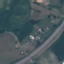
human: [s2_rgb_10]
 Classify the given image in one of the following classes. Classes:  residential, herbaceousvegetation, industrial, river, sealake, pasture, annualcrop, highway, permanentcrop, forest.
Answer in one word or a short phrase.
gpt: Highway